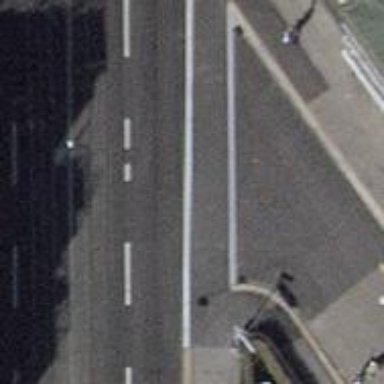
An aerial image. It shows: Unmarked crossing with traffic calming table.